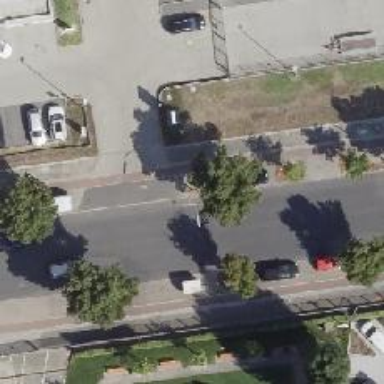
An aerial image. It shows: There is parking obstacle present.